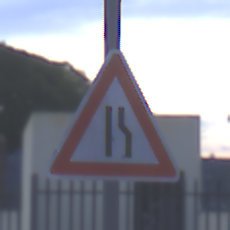
Verkehrszeichen: EinseitigVerengteFahrbahnRechts
Umgebung: Outdoor, Suburban
Tageszeit: SunriseSunset
Wetter: PartlyCloudy
Licht: Natural
Jahreszeit: NotSpecified
Kontrast: LowContrast